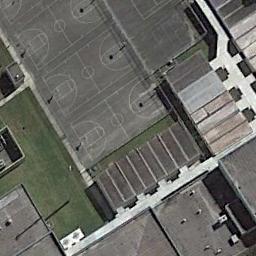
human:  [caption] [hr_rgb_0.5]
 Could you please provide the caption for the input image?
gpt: There are three basketball courts on the open place .

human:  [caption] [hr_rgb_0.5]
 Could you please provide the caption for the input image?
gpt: There are many gray basketball courts side by side on the playground .

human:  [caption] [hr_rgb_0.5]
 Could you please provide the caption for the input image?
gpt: Several basketball courts are neatly arrayed on the playing field .

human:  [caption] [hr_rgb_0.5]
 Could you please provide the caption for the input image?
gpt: Some basketball courts on the lawn and some buildings beside .

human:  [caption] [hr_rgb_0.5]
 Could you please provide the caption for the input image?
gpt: There are many neat buildings next to the three basketball courts .